Question: So I am not really sure how to go about this I have tried a few things and I will list one below however what I am trying to do is store information sent in a http request in a PHP variable.
Here is a view from Chrome Postman of me sending the request I want ot send. Note "pubapi" is a "header".

I have been messing around with Lumen requests as you can see documented here ( <URL> and have tried using the following below to possibly display them but its not working obviously.
'''
echo Request::all();
'''
I am putting this in my controller and I have ...
'''
use Illuminate\Http\Request;
'''
in my controller.
So how could I say store the header I am sending "pubapi" into a php variable in my controller?
Not sure if this will help, however looking at the Laravel frameworks docs I see this <URL> trying this throws the same error in my code. So for example I tried the following and reached the same error.
'''
echo Request::header('pubapi');
'''
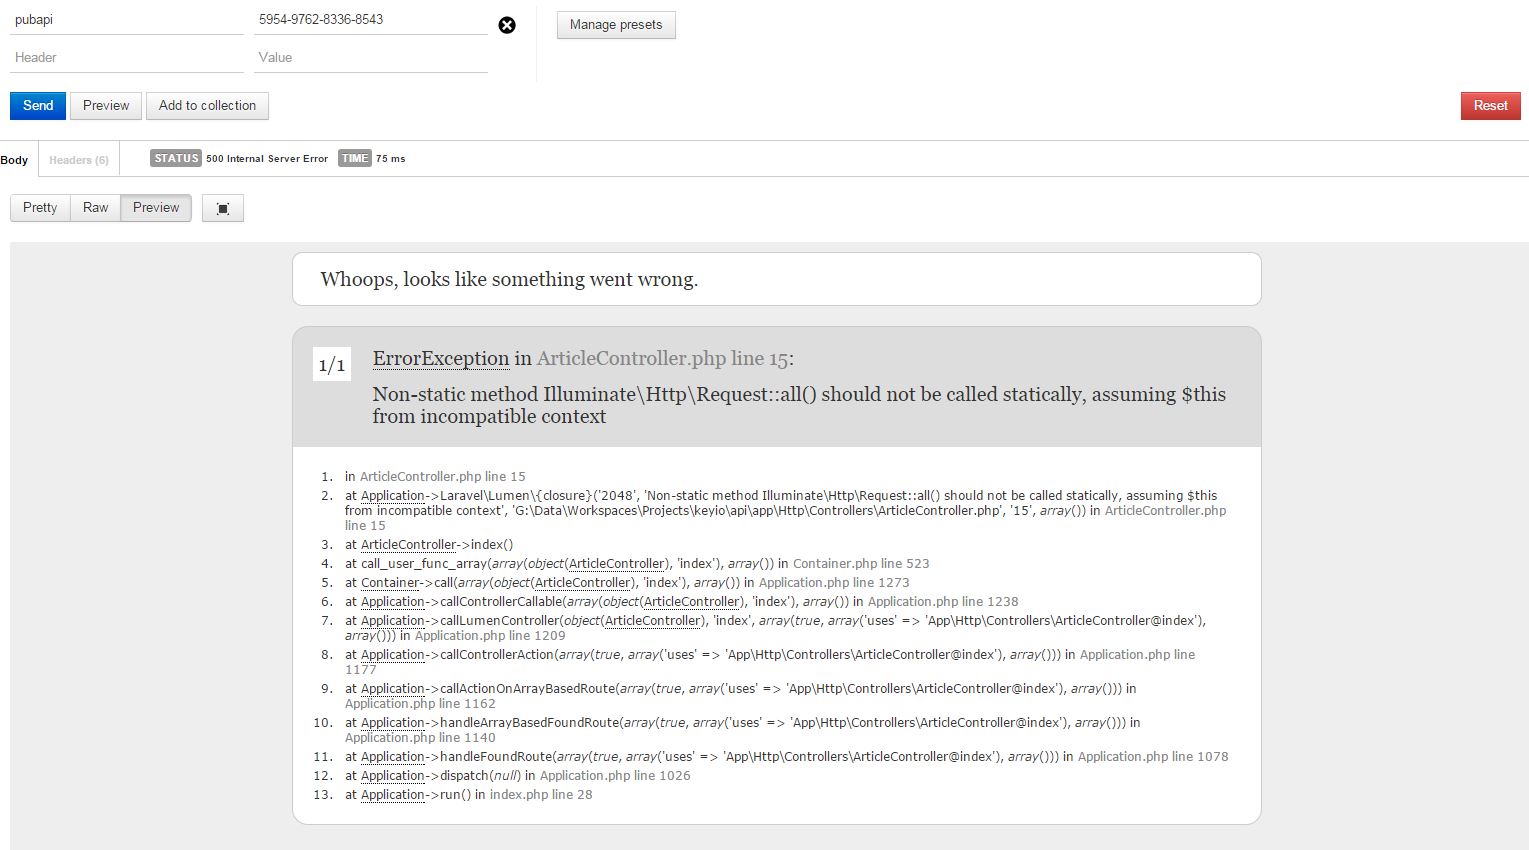
Answer: Try to change the 'Illuminate\Http\Request' to 'Request'.
'''
- use Illuminate\Http\Request;
+ use Request;
'''